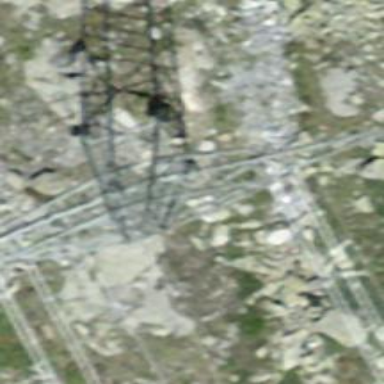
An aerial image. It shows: Towering power structure.